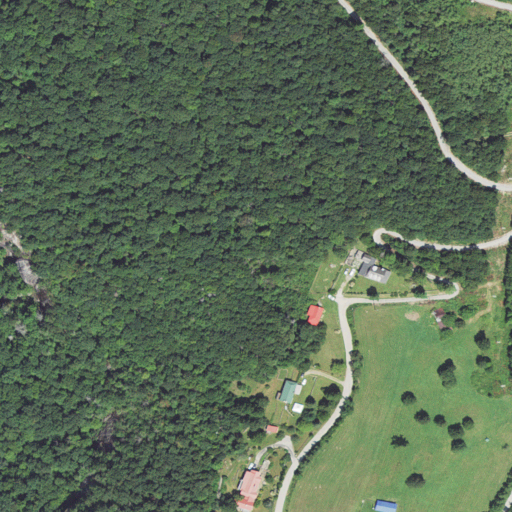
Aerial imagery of cliff(s) in North Carolina named Cloven Cliffs containing deciduous forest, mixed forest, open development, pasture, and low intensity development